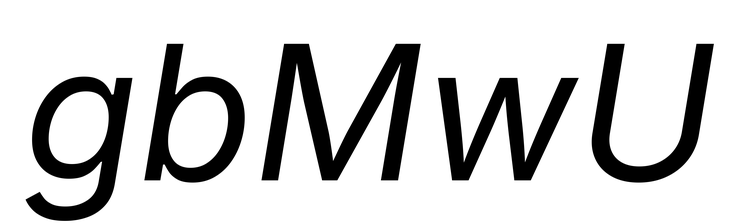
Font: Inter-Italic_Italic